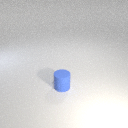
small blue rubber cylinder